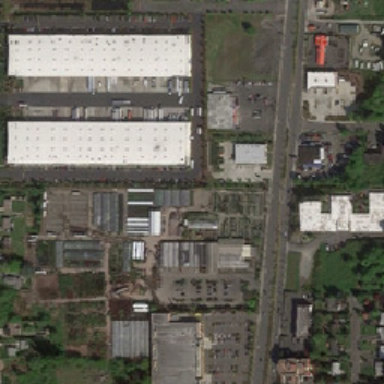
There are many parking lots near the industrial area building .